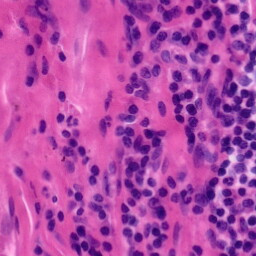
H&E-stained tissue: Tonsil